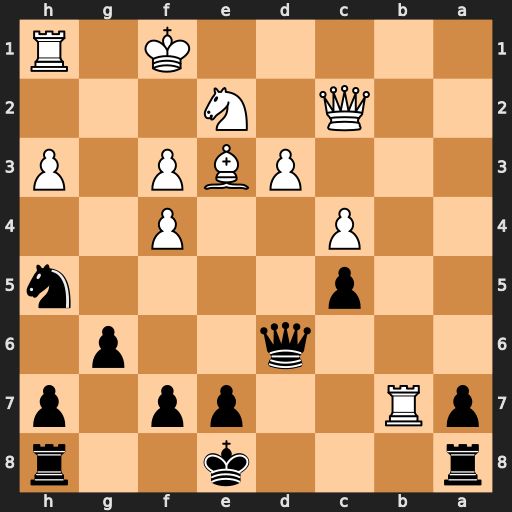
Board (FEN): r3k2r/pR2pp1p/3q2p1/2p4n/2P2P2/3PBP1P/2Q1N3/5K1R
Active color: b
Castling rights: kq
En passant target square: -
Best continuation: Qc6 Rxe7+ Kxe7